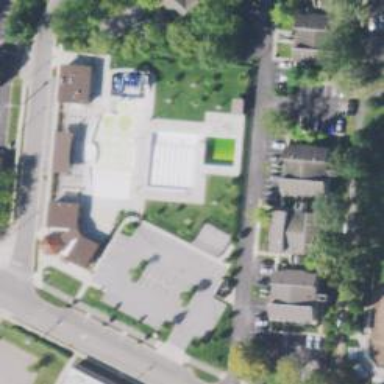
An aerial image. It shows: Sports centre dedicated to swimming activities.